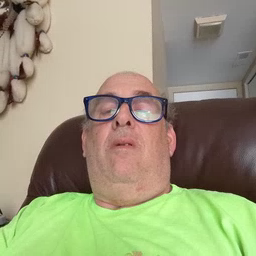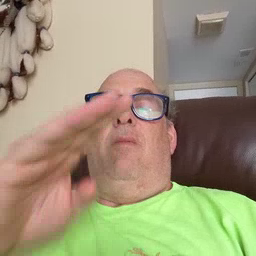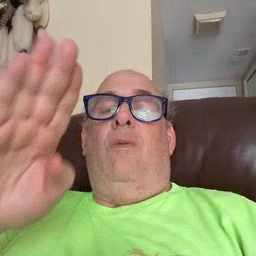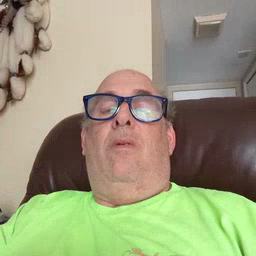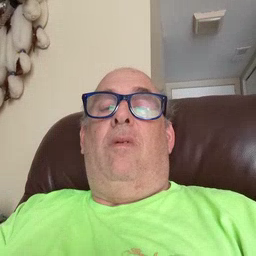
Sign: blue